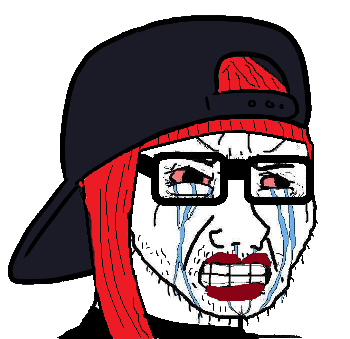
Label: 5_Crying_Wojak